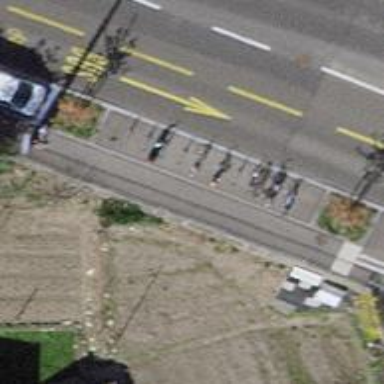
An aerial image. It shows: Bicycle parking area with stands available.